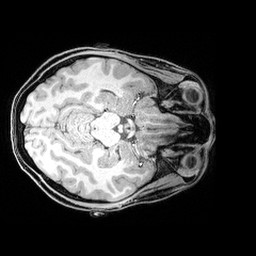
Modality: T1w
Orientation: axial
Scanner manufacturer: siemens
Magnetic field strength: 3 T
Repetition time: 2.34 s
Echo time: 0.00421 s